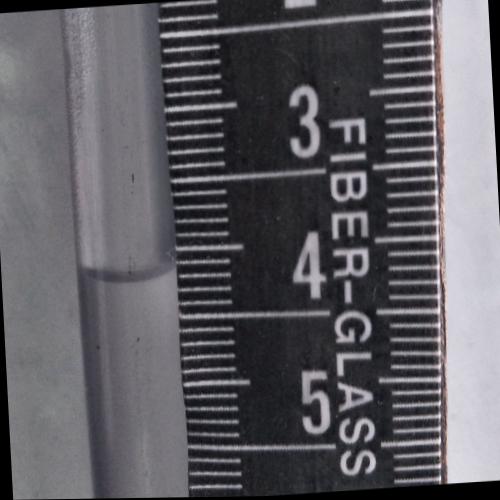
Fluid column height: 4.2 cm